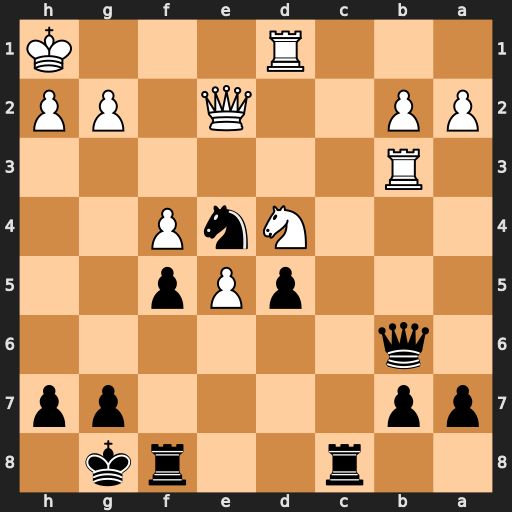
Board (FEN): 2r2rk1/pp4pp/1q6/3pPp2/3NnP2/1R6/PP2Q1PP/3R3K
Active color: b
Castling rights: -
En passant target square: -
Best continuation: Qxd4 Rxd4 Rc1+ Rd1 Rxd1+ Qxd1 Nf2+ Kg1 Nxd1